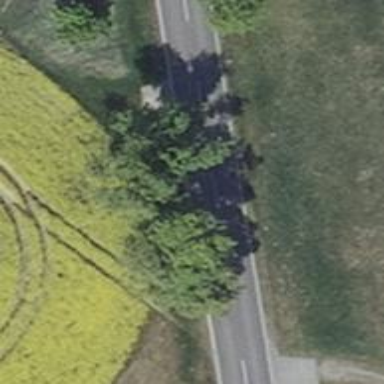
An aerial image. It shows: Row of trees in natural setting.